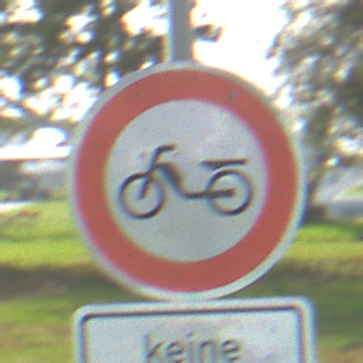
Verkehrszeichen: VerbotMofas
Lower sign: HinweisDurchVerbaleAngabe4
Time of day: MorningAfternoon
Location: Outdoor (Suburban)
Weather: PartlyCloudy
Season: NotSpecified
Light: Natural